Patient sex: M
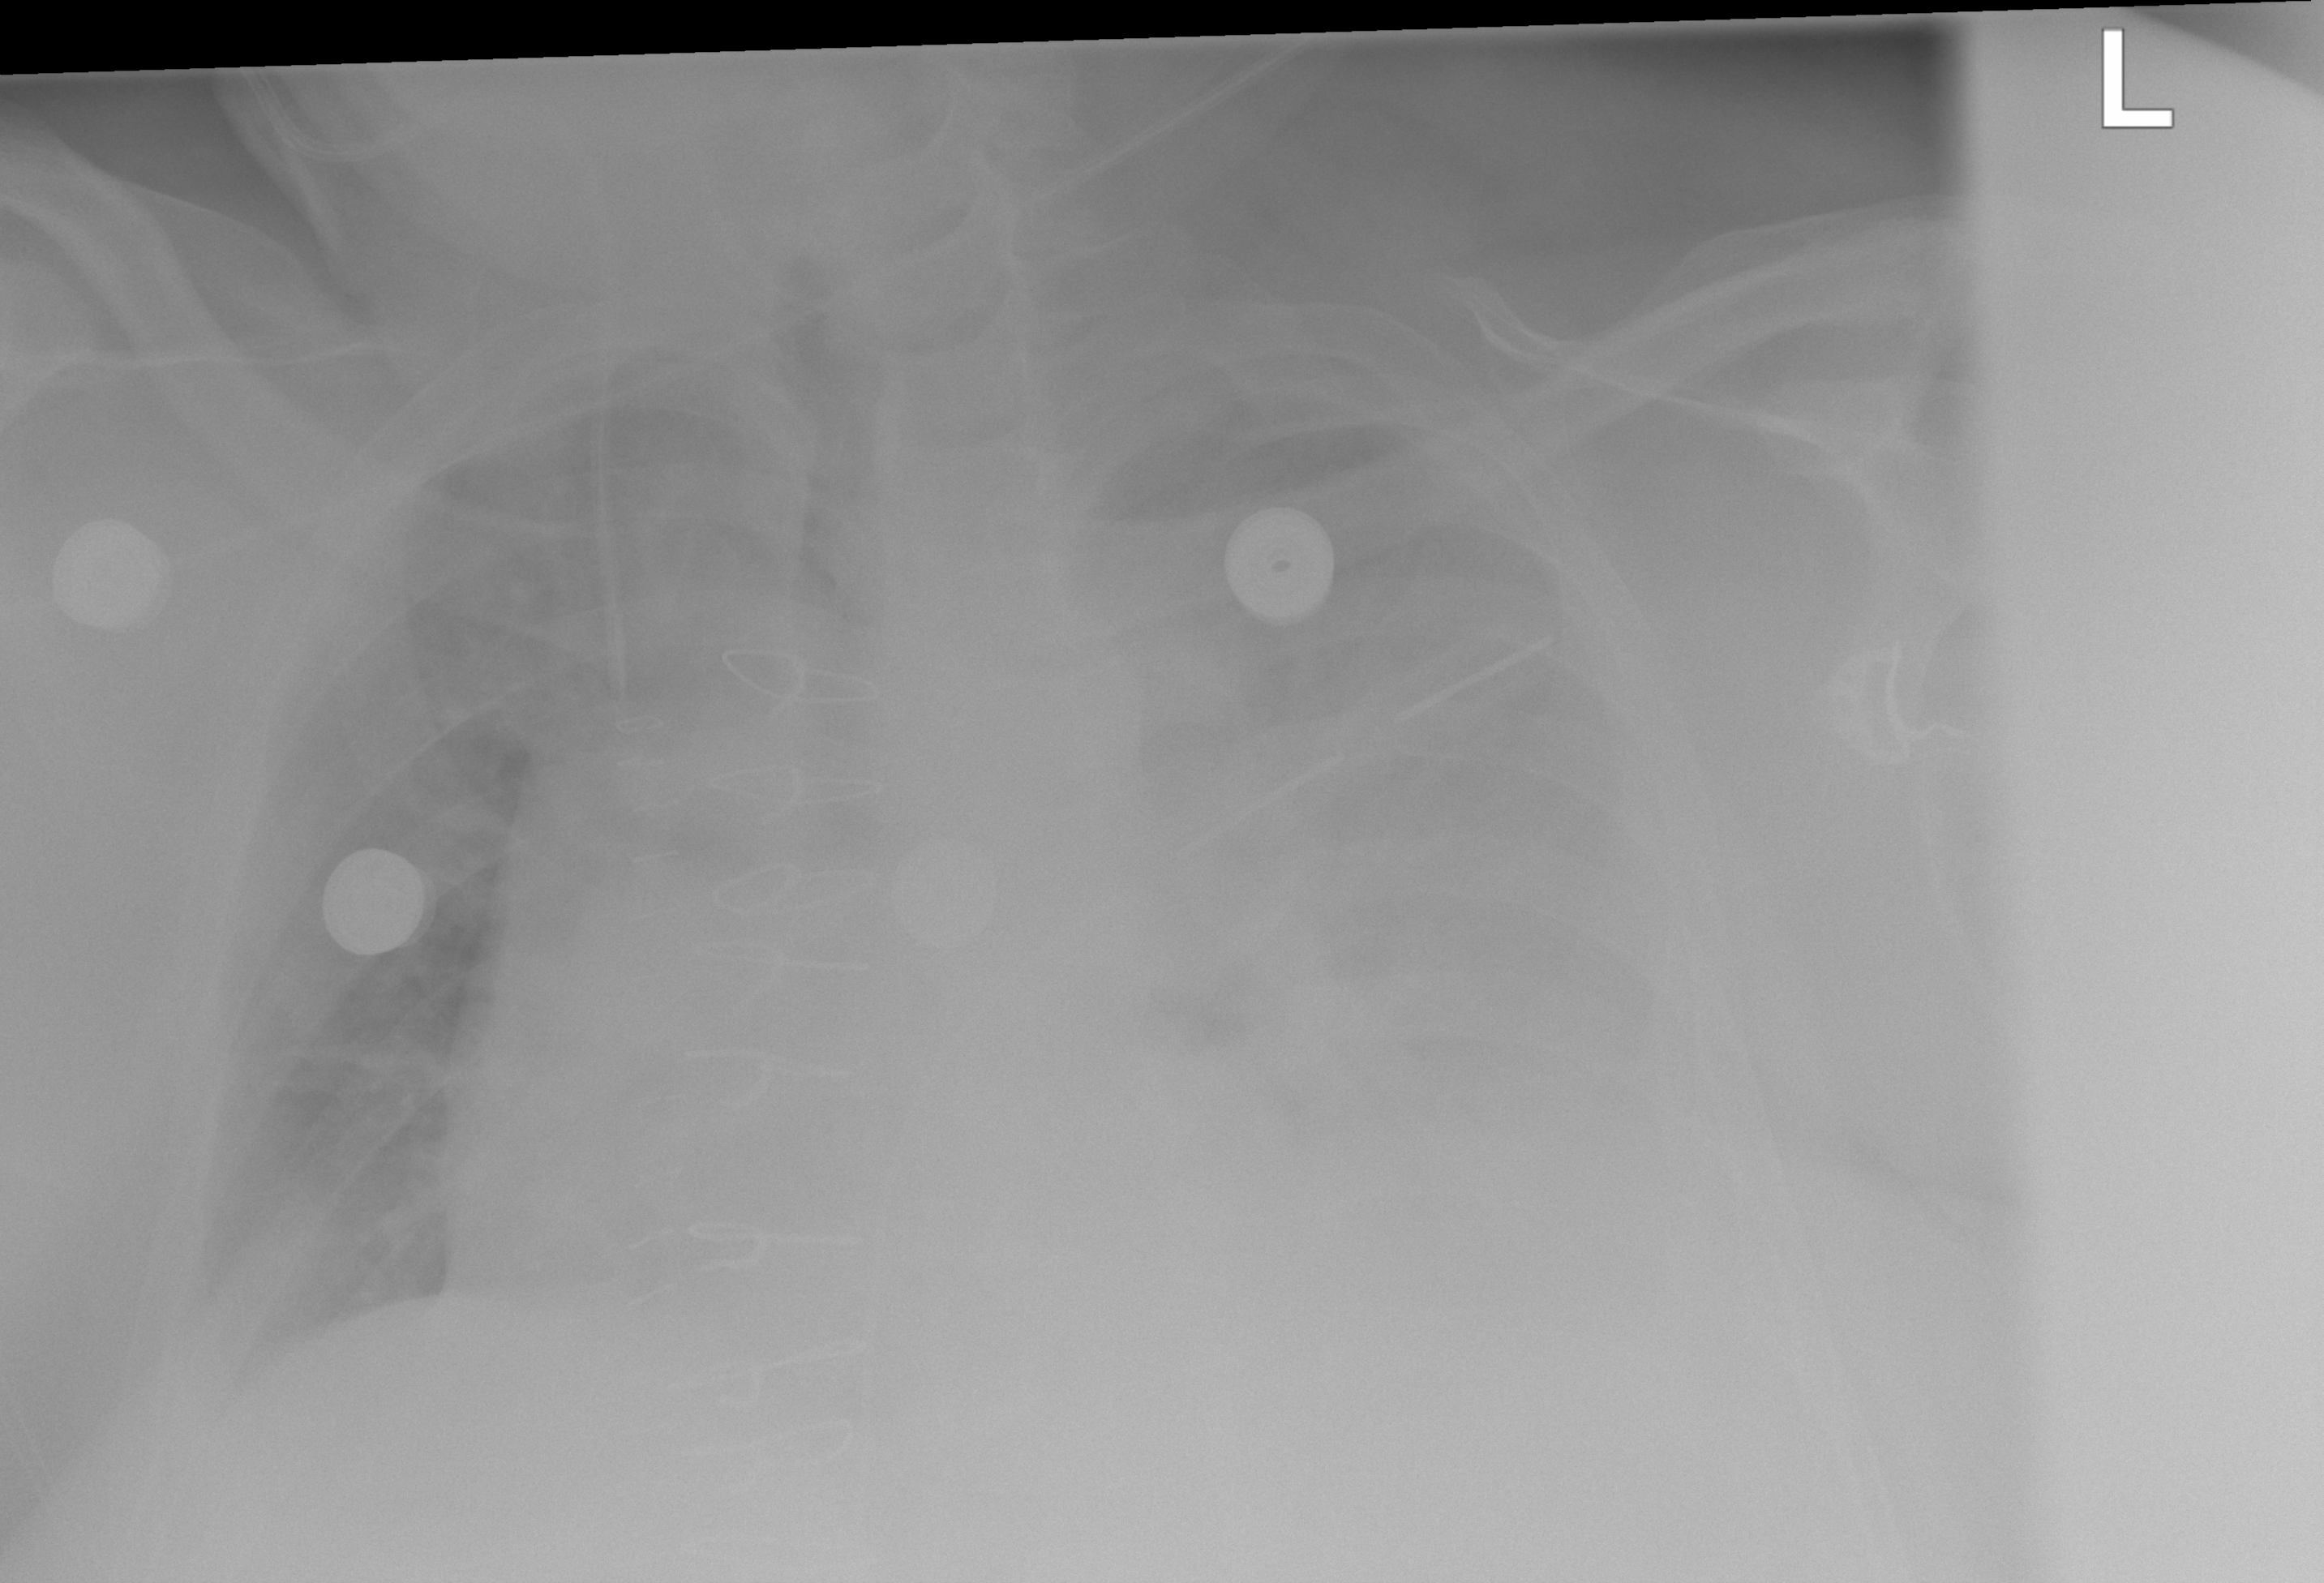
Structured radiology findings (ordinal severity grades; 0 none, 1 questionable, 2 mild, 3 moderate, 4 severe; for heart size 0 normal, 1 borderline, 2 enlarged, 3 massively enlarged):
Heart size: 2
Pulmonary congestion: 2
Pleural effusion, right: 0
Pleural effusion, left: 3
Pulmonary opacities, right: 0
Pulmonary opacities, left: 2
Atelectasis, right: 2
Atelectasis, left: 2